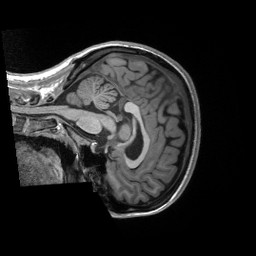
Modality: T1w
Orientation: sagittal
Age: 23
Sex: female
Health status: ill
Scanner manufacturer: siemens
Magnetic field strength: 3 T
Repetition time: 2.3 s
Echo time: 0.00232 s